Interaction volume radius: 10 \u00c5
Interaction volume height: 35 \u00c5
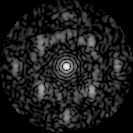
Disorder parameter: 0.5491